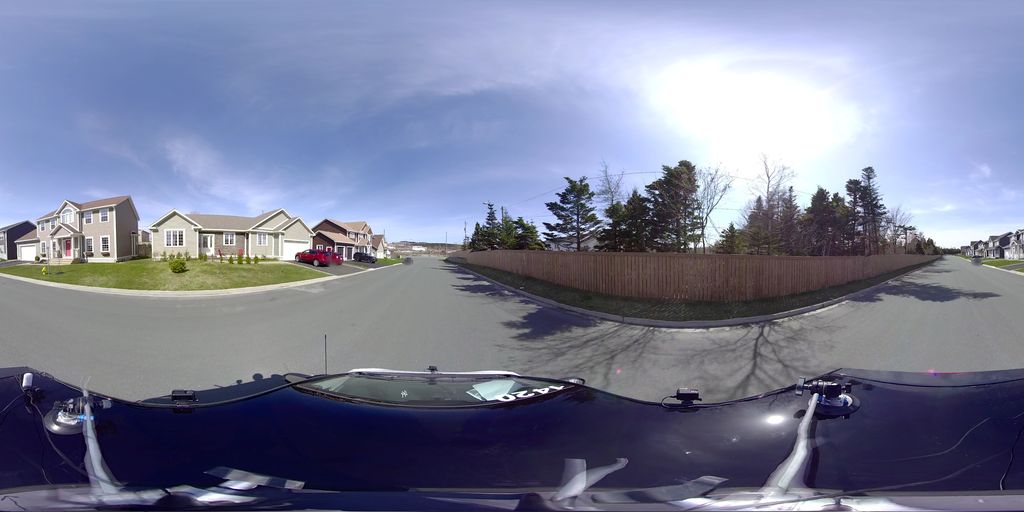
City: st_johns